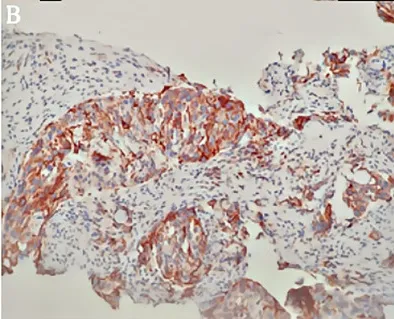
(B) Immunohistochemical staining of PD-L1 expression. Original magnification, x200.
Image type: pathology (immunostaining)